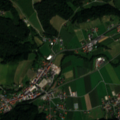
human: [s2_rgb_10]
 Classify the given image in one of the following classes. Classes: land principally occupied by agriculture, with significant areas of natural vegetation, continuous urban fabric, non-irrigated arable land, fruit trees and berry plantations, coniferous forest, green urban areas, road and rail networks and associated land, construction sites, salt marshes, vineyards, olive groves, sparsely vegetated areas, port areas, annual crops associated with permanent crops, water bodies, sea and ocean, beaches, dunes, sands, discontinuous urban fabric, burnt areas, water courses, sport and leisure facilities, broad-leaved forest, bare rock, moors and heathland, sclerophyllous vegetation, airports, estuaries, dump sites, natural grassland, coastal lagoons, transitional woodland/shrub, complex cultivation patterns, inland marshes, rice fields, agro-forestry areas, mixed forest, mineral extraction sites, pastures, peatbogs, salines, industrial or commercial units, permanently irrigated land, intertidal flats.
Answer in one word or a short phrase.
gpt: discontinuous urban fabric, non-irrigated arable land, pastures, complex cultivation patterns, broad-leaved forest